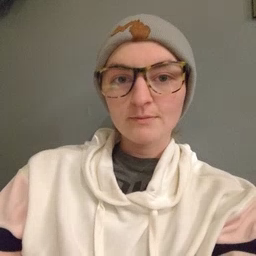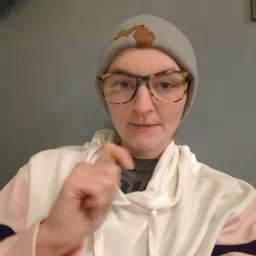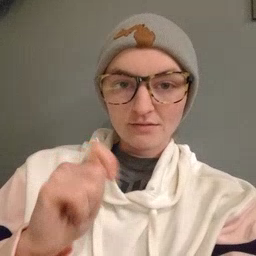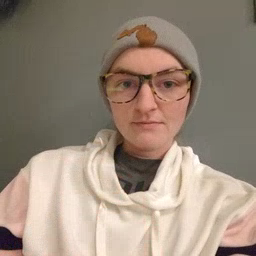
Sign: potty